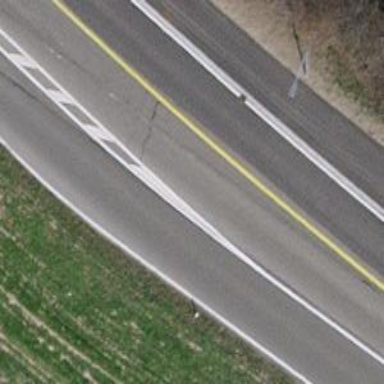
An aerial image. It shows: Secondary road with separate asphalt sidewalk.